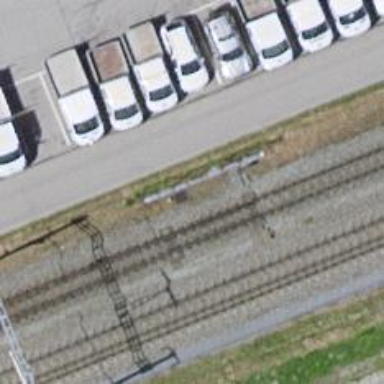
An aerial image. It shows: Railway switch.